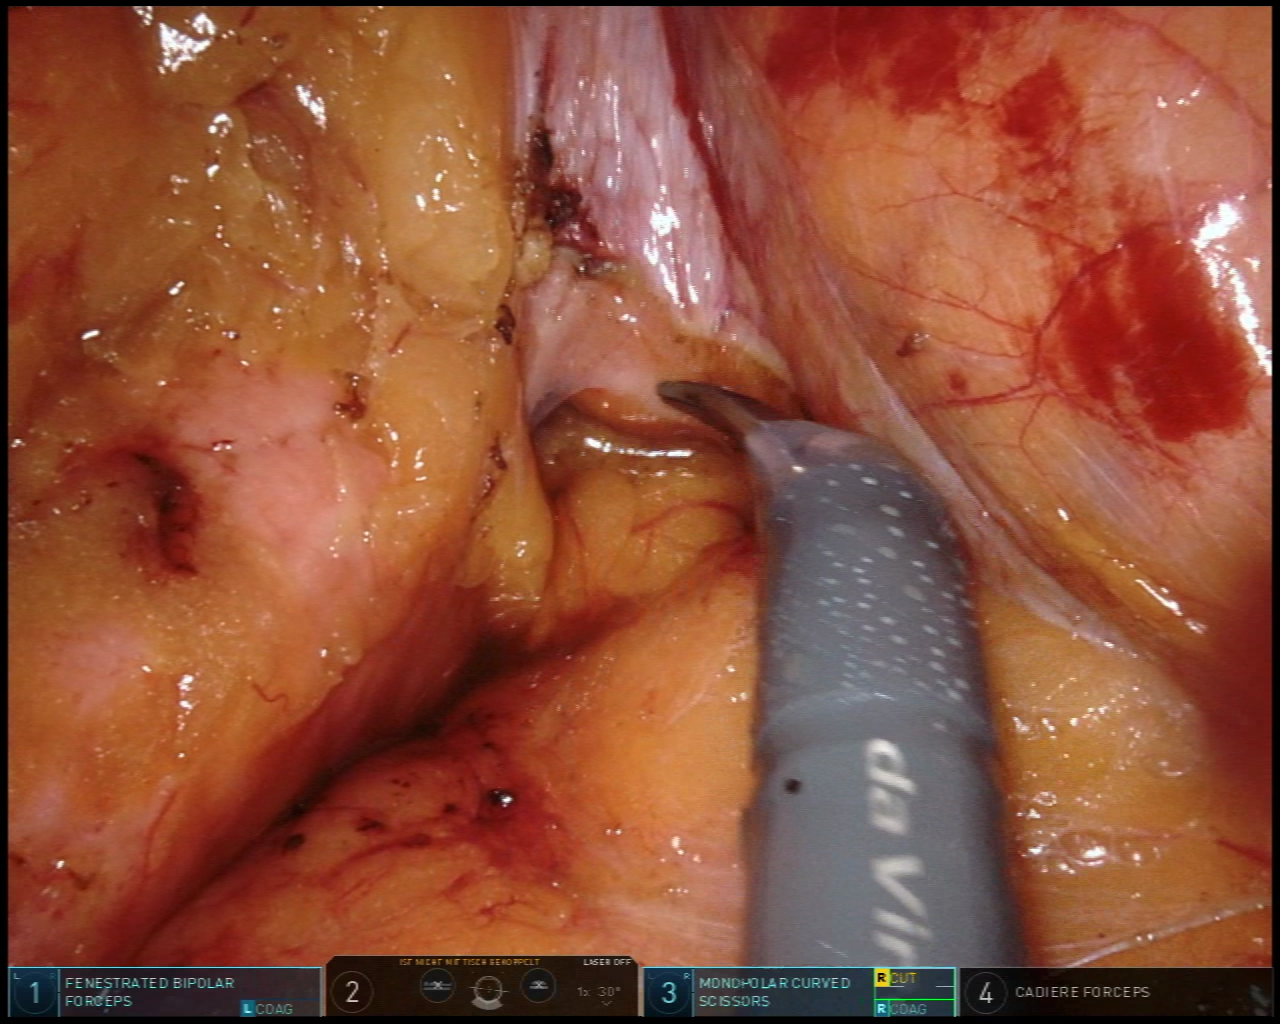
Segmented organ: pancreas
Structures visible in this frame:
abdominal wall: no
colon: no
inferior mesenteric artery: no
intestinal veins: no
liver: no
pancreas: yes
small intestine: no
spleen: yes
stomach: no
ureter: no
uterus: no
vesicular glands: no